Question: Following gcutil tutorial at <URL> here is a step of the download instructions :

However when I try this URL : "$ curl <URL> | bash"
I receive this error :
'''
"$ curl https://dl.google.com/dl/cloudsdk/release/insall_google_cloud_sdk.bash |
bash
% Total % Received % Xferd Average Speed Time Time Time Current
Dload Upload Total Spent Left Speed
100 869 100 869 0 0 562 0 0:00:01 0:00:01 --:--:-- 679
bash: line 1: syntax error near unexpected token 'newline'
bash: line 1: '<!DOCTYPE html>'"
'''
I've tried using http instead of https but receive this error :
'''
$ curl http://dl.google.com/dl/cloudsdk/release/insall_google_cloud_sdk.bash |
bash
% Total % Received % Xferd Average Speed Time Time Time Current
Dload Upload Total Spent Left Speed
0 0 0 0 0 0 0 0 --:--:-- 0:03:50 --:--:-- 0cu
rl: (7) couldn't connect to host
'''
Is there a step that I'm missing ?
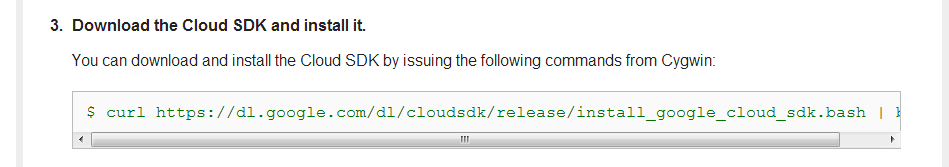
Answer: I think you might be adding in an extra char, and also a newline there. The command is:
'''
curl https://dl.google.com/dl/cloudsdk/release/install_google_cloud_sdk.bash | bash
'''
There is no need for the '$' sign, that is just an indicator for the Cygwin bash shell. There should be no newlines at all in that string of commands (no newline after the '|').